【题型】选择题　【知识点】解析几何　【难度】medium
（2025·上海普陀·二模）设 \(a>0,b>0\)，点 \(M(x_0,y_0)\)，\(O\) 是坐标原点，\(|OM|=a\)，\(F\) 是双曲线 \(\Gamma: \dfrac{x^2}{a^2} - \dfrac{y^2}{b^2} = 1\) 的左焦点，若直线 \(l: x_0x + y_0y = a^2\) 经过点 \(F\)，且与双曲线 \(\Gamma\) 的右支在第一象限内交于 \(P\) 点，则双曲线 \(\Gamma\) 的离心率的一个可能的值是（\qquad ）

A. \(\dfrac{\sqrt{5}}{2}\) \quad B. \(\dfrac{\sqrt{6}}{2}\) \quad C. \(\dfrac{\sqrt{7}}{2}\) \quad D. \(\dfrac{\sqrt{11}}{2}\)
【解答】
【答案】D

【分析】先确定直线 \(l\) 与圆 \(x^2 + y^2 = a^2\) 的位置关系，表示出直线 \(l\) 的斜率，数形结合，根据直线斜率与双曲线渐近线斜率的关系，得到 \(a,b\) 的关系，求出离心率的取值范围，即可进行判断.

【详解】
如图：

因为 \(|OM| = a\)，所以 \(M\) 点的轨迹是以 \(O\) 为圆心，以 \(a\) 为半径的圆，方程为：
\[
x^2 + y^2 = a^2.
\]

因为点 \(O\) 到直线 \(l: x_0x + y_0y - a^2 = 0\) 的距离为：
\[
d = \frac{a^2}{\sqrt{x_0^2 + y_0^2}} = \frac{a^2}{a} = a,
\]

所以直线 \(l\) 与圆 \(x^2 + y^2 = a^2\) 相切.

又 \(l\) 过点 \(F(-c,0)\)，且 \(c^2 = a^2 + b^2\)，直线 \(l\) 与双曲线 \(\Gamma\) 的右支在第一象限内交于 \(P\) 点，

所以直线 \(l\) 的斜率为：
\[
k_l = \frac{|OM|}{|FM|} = \frac{a}{b}.
\]

又一、三象限双曲线的渐近线的斜率为 \(\dfrac{b}{a}\).

由 \(\dfrac{b}{a} > \dfrac{a}{b} \implies b^2 > a^2 \implies c^2 - a^2 > a^2 \implies c^2 > 2a^2 \implies \dfrac{c^2}{a^2} > 2\)，

即 \(e^2 > 2 \implies e > \sqrt{2}\).

故选：D.
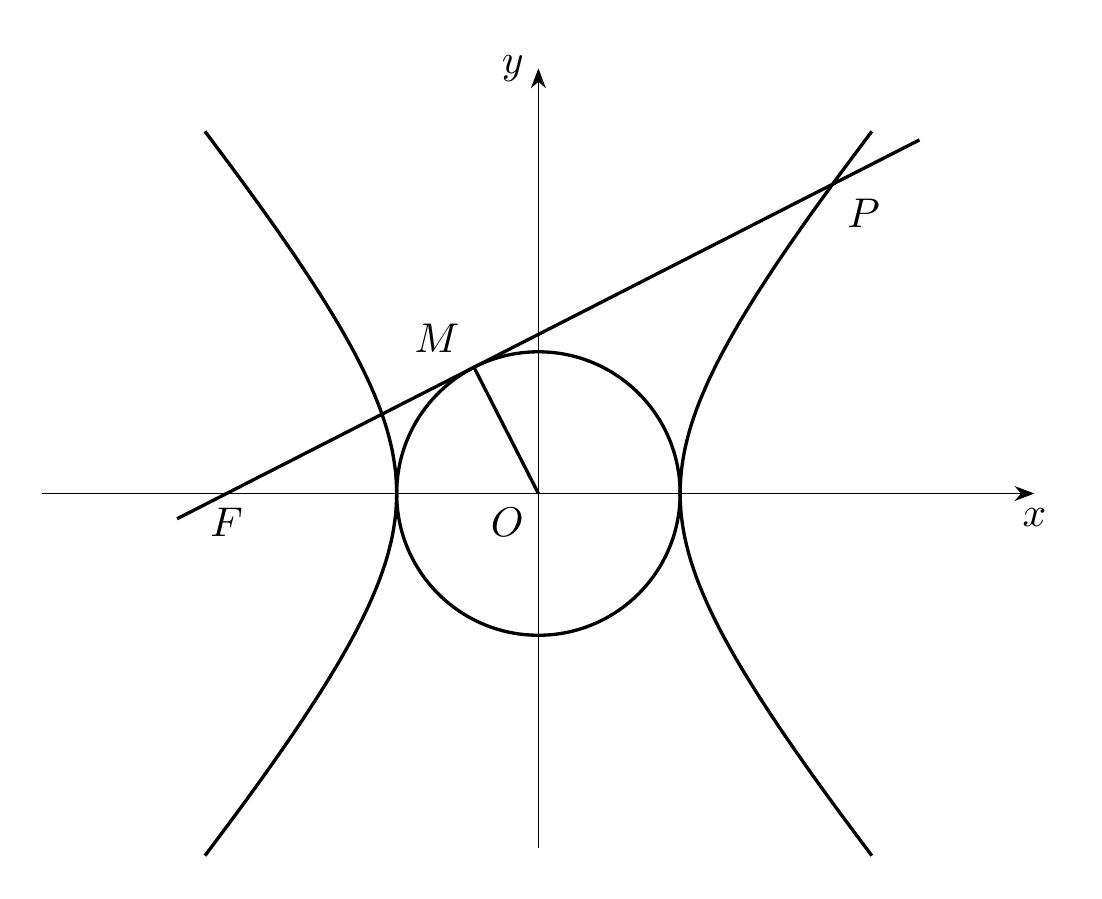